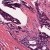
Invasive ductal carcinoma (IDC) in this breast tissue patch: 1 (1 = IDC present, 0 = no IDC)